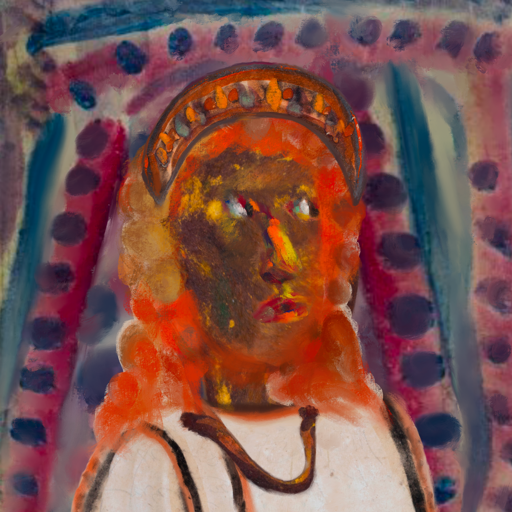
Background: HillGirl, Head And Neck Side: Comrade, Face Side: An_Impression, Bust: Roy_Bahadur, Hair Side: Rupkatha, Head Accessory: Hypocrite, Second Necklace: Comrade, Necklace: Blank, Baby: Blank